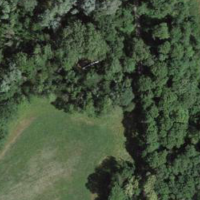
EUNIS habitat code: 44
Species observed at this site:
Cardamine pratensis
Epilobium hirsutum